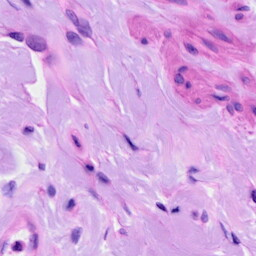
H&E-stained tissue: Ovarian